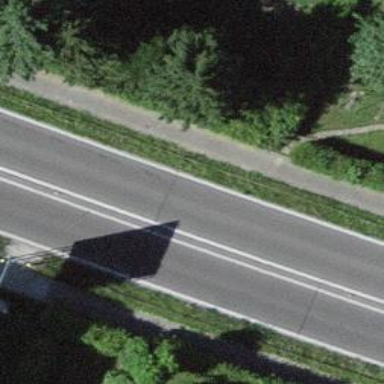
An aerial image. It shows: Asphalt road classified as trunk highway.